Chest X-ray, AP view. Patient: 45 years old, sex F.
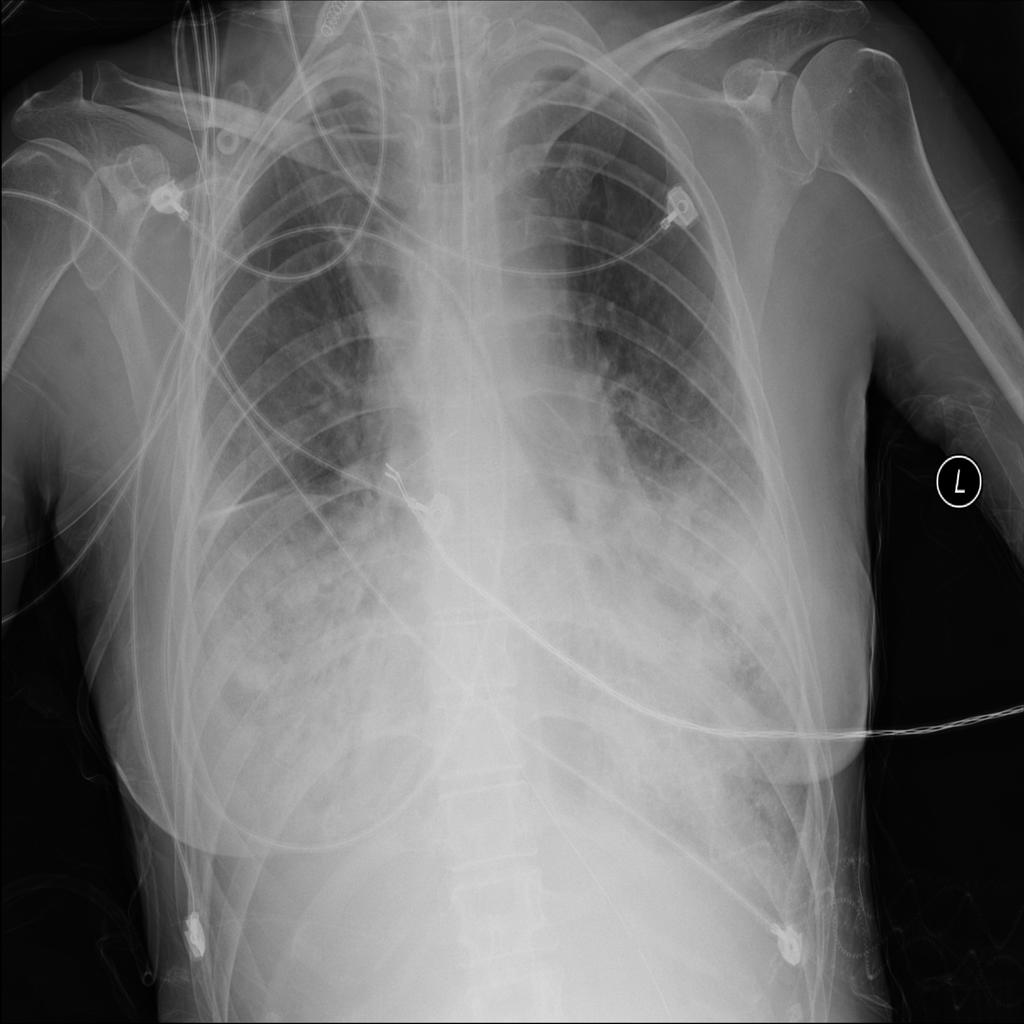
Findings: Infiltration, Mass